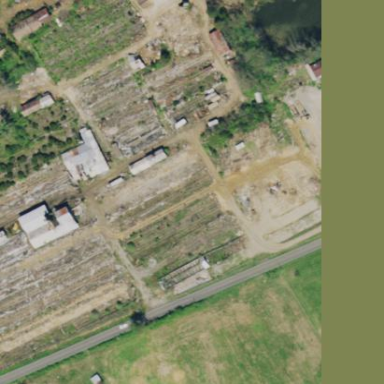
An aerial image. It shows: Brownfield site.